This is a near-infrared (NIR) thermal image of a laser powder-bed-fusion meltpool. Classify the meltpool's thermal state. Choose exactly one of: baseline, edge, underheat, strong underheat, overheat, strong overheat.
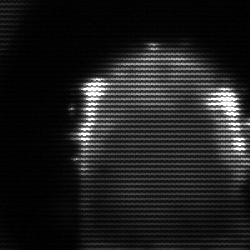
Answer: baseline